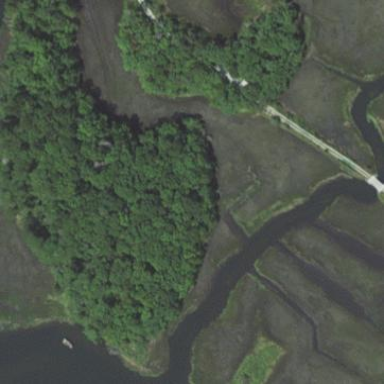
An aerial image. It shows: Saltmarsh wetland.